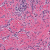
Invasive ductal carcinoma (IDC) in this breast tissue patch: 0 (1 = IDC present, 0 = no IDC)